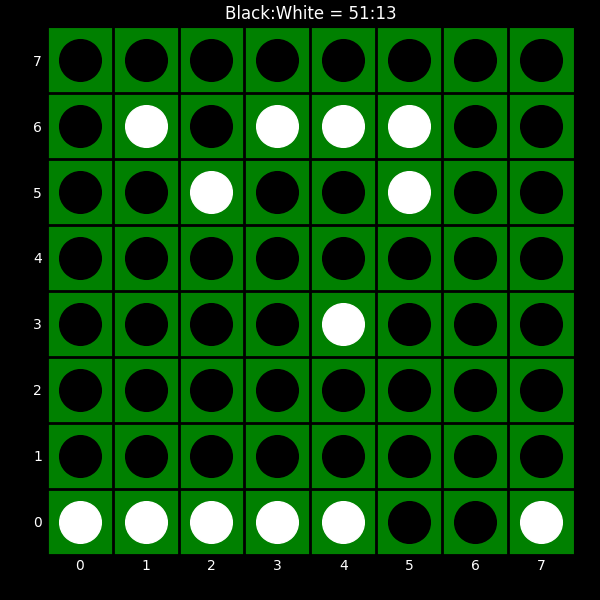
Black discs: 51
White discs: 13